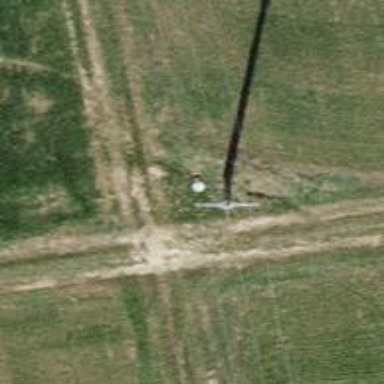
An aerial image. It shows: Power pole.